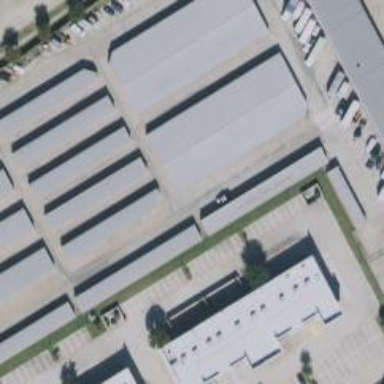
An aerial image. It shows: Warehouse.